Question: I'm looking for some pointers on scaling SVG containers without affecting paths inside. I'm working with Greensock.js and would like the SVG containers to scale with the width of the letters themselves (without changing the aspect ratio of the paths inside). The end goal is that the surrounding letters shuffle with the scaling letter. See attached gif for expected result.
<URL>

See the Codepen, but here is how I've set up my HTML:
'''
<div class="letters">
<svg class="lcontainer" xmlns="http://www.w3.org/2000/svg" viewBox="0 0 324 406">
<rect class="bottom" x="46" y="353" width="278" height="53" />
<rect width="53" height="406" />
</svg>
<svg class="econtainer" xmlns="http://www.w3.org/2000/svg" viewBox="0 0 324 406">
<rect class="outer" x="46" width="278" height="53" />
<rect class="inner" x="46" y="247" width="240" height="53" />
<rect class="outer" x="46" y="353" width="278" height="53" />
<rect width="54" height="406" />
</svg>
</div>
'''
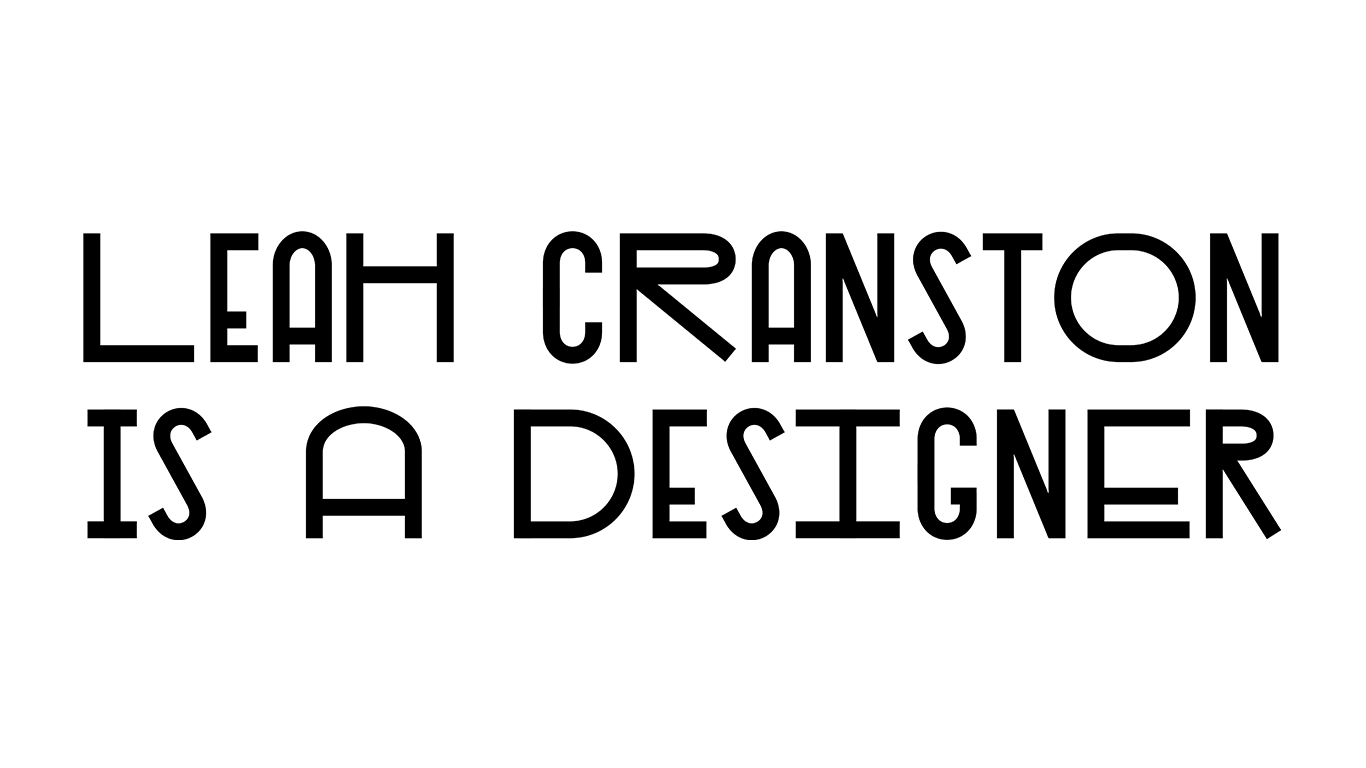
Answer: Thanks for the responses, as enxaneta suggested I ended up putting all paths in one SVG and working with them in there.
My final answer is having them in groups which let me use EventListeners on both individual parts of the letters and their containers, while keeping them in the same viewBox.
Here is my Codepen for the solution:
<URL>
'''
<div class="leah">
<svg xmlns="http://www.w3.org/2000/svg" viewBox="0 0 982 408" height="400">
<g class="hbox">
<rect x="797.125" width="53.55" height="408" />
<rect id="h_middle" x="806.05" y="104.55" width="158.1" height="53.55" />
<rect id="h_side" x="928.45" width="53.55" height="408" />
</g>
<g class="abox">
<path id="a_short" d="M750.75169,405.5H698.34861V106.05385c0-29.082-18.01843-53.65077-39.34861-53.65077s-39.34861,24.56881-39.34861,53.65077V405.5H567.24831V106.05385C567.24831,47.57558,608.40754,0,659,0s91.75169,47.57558,91.75169,106.05385Z" transform="translate(0 1)"/>
<path id="a_wide" d="M821.75169,405.5H769.34861V146.05385C769.34861,87,716,52.40308,659,52.40308S549.65139,91,549.65139,146.05385V405.5H497.24831V136.05385C497.24831,61,568,0,659,0S821.75169,55,821.75169,136.05385Z" transform="translate(0 1)"/>
<rect id="a_middle" x="590.37692" y="<PHONE>" width="137.24615" height="52.40308"/>
</g>
<g class="ebox">
<rect id="e_inner" x="243.03125" y="248" width="240" height="53" />
<rect id="e_outer" x="243.03125" y="354" width="278" height="53" />
<rect id="e_outer" x="243.03125" y="1" width="278" height="53" />
<rect id="e_left" x="197.03125" y="1" width="54" height="406" />
</g>
<g class="lbox">
<rect id="l_short" x="46" y="354" width="105" height="53" />
<rect id="l_left" y="1" width="54" height="406" />
</g>
</svg>
'''